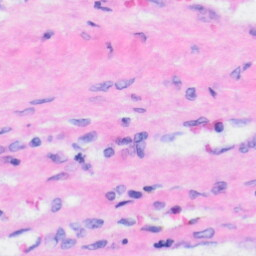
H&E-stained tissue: Liver